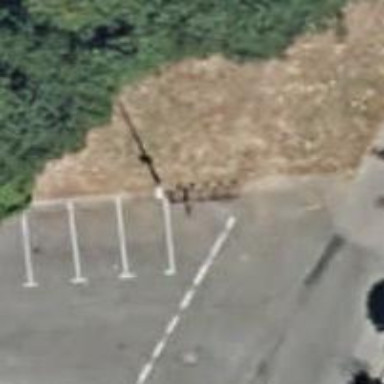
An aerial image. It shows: Bicycle parking area.